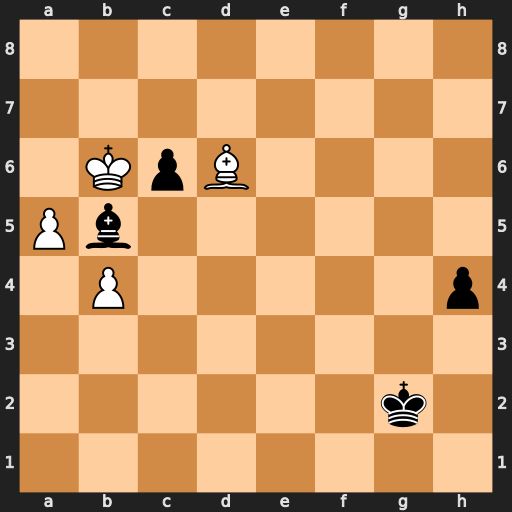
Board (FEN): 8/8/1KpB4/Pb6/1P5p/8/6k1/8
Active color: w
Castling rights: -
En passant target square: -
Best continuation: a6 Kf3 a7